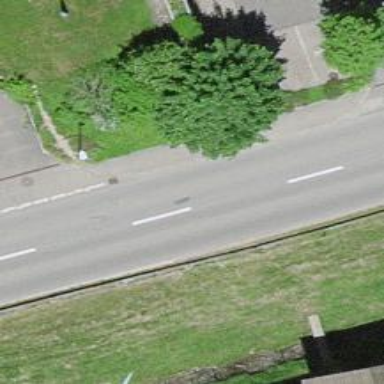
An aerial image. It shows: Bus stop with platform for public transport.